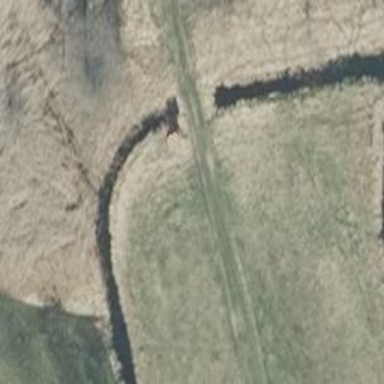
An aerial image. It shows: Hunting stand.